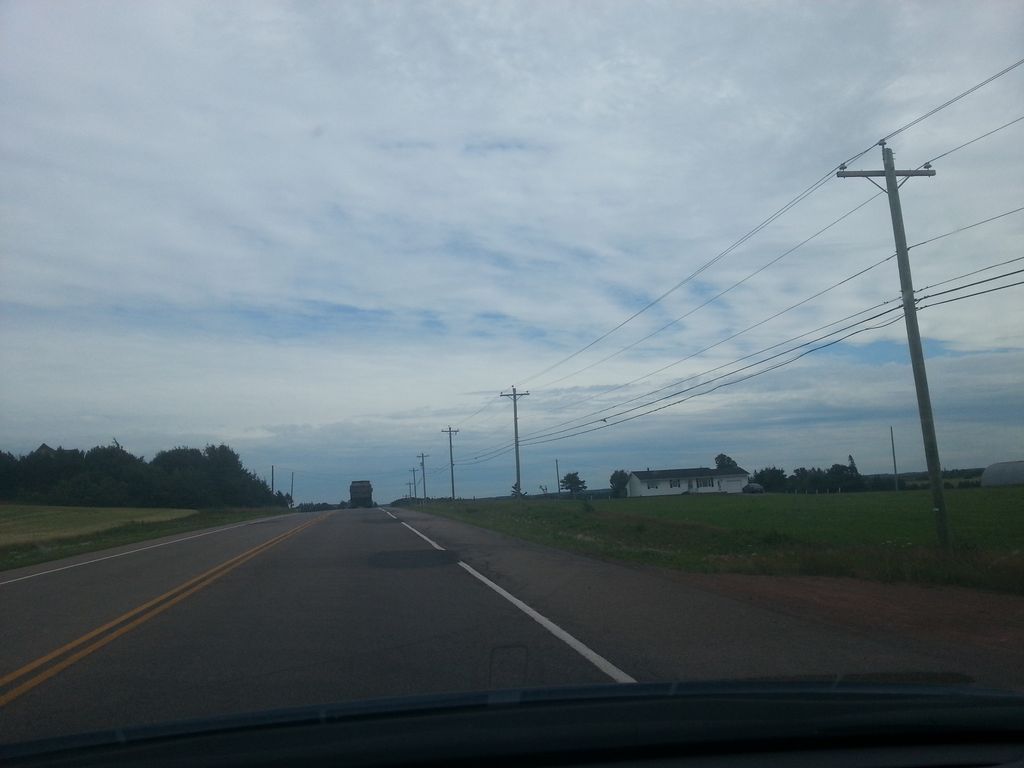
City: charlottetown